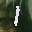
Label: 1